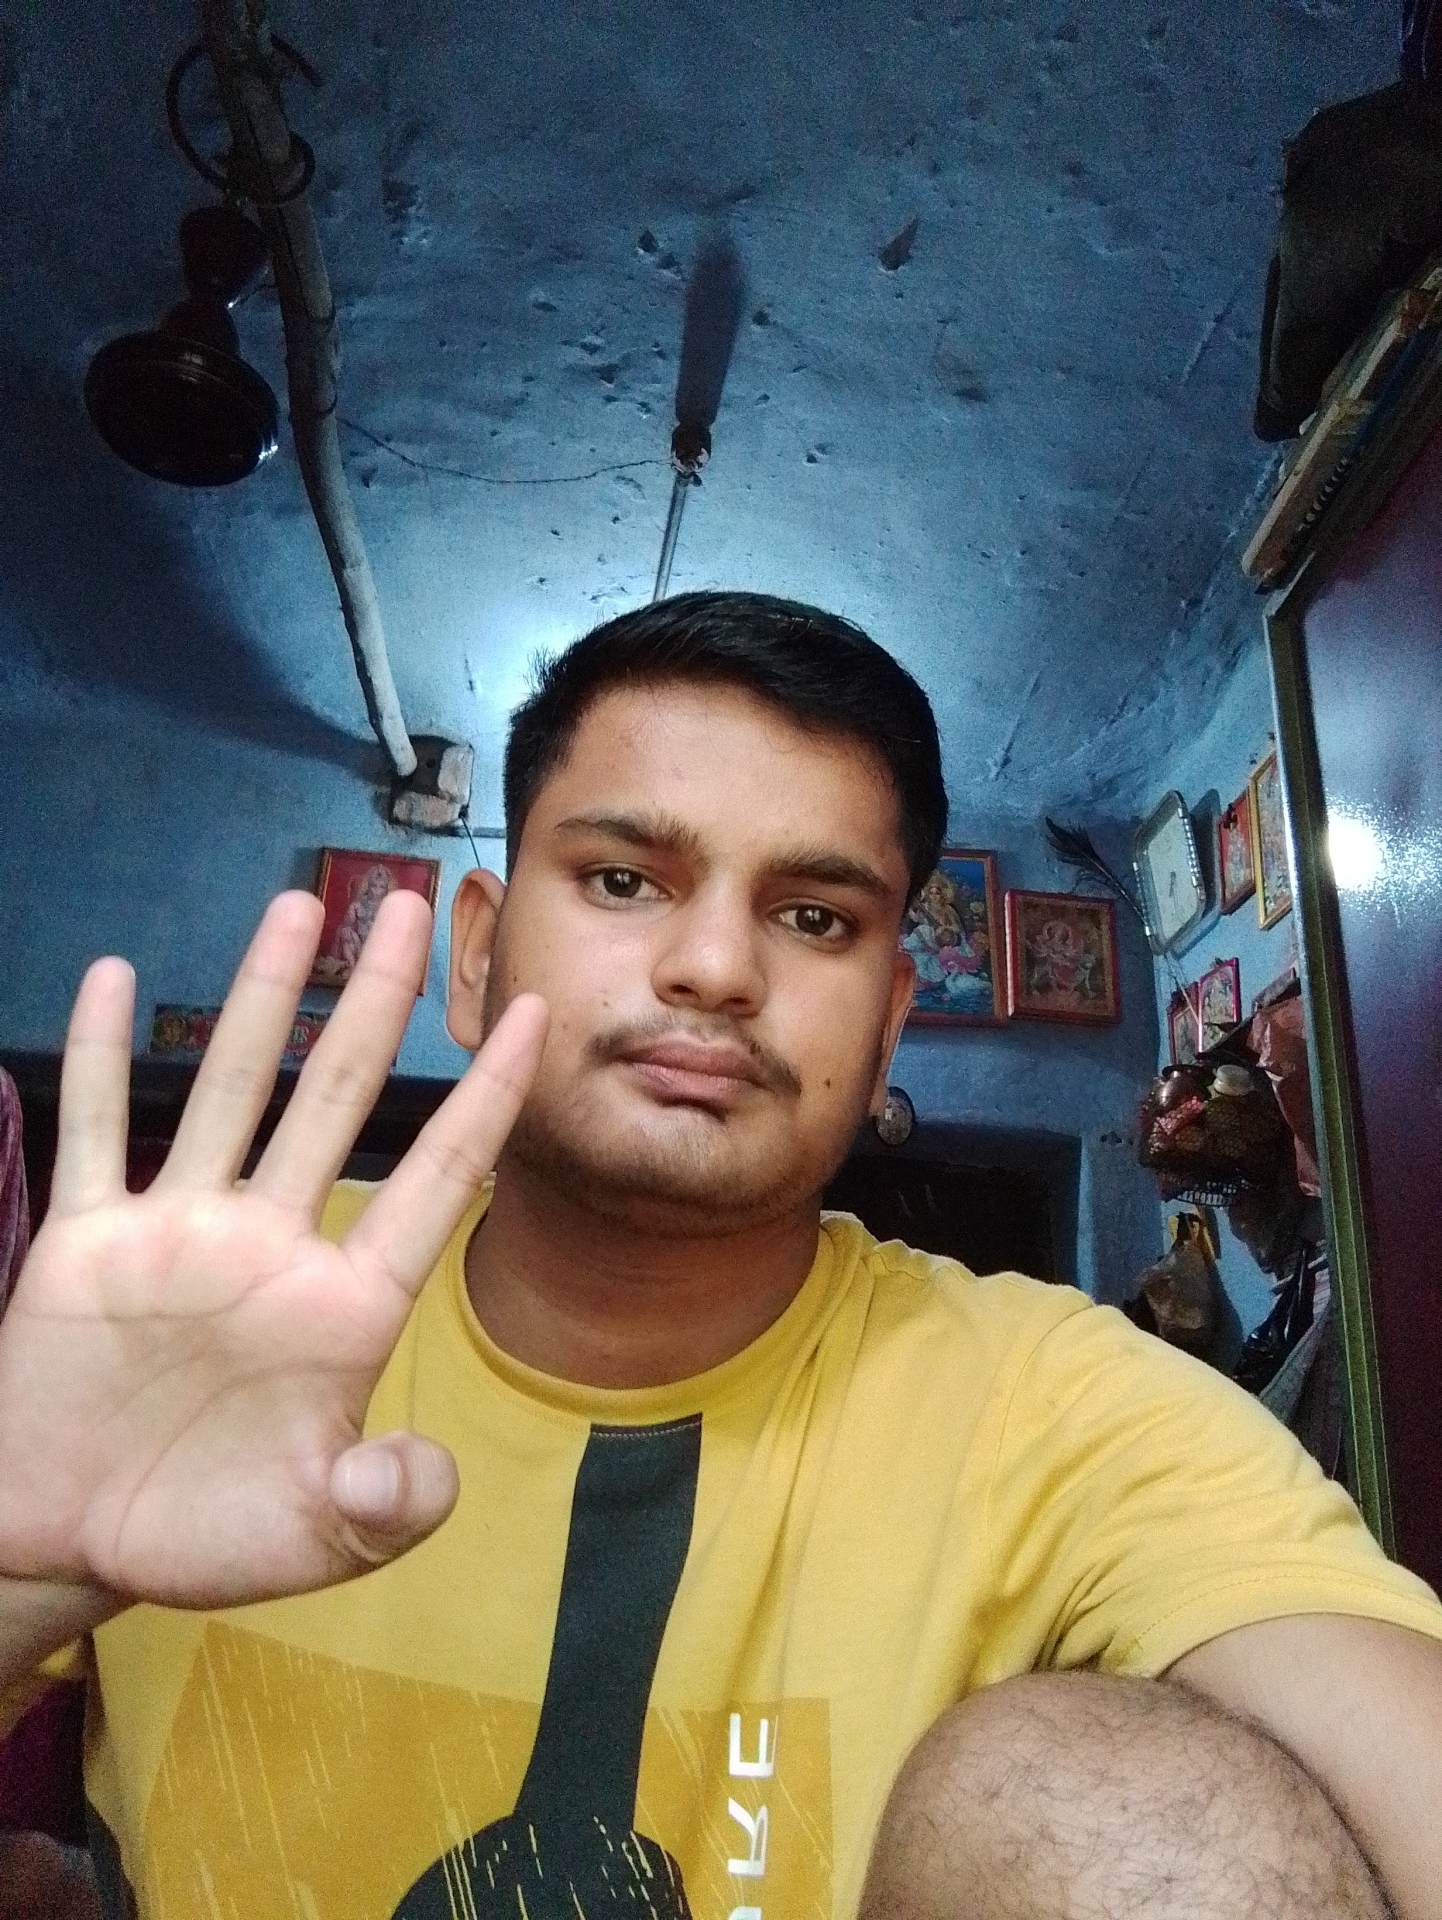
Label: noise